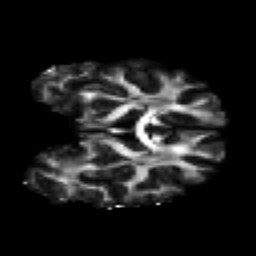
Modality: FA
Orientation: coronal
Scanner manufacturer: ge
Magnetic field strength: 3 T
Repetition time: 7.98 s
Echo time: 0.0701 s